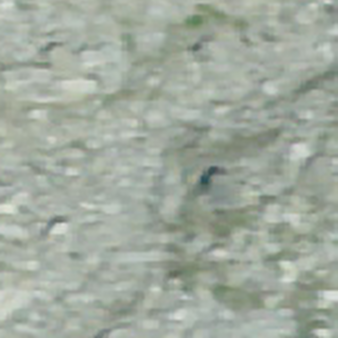
Label: other